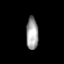
Tissue: skin
Cell type: Myeloid cells
Senescence score: 0.7673
Nuclear area (px): 383
Mean DAPI intensity: 160.196